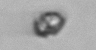
Label: Heterocapsa_rotundata